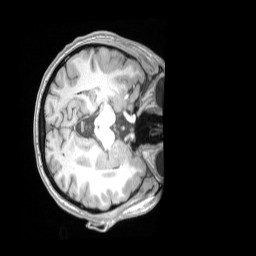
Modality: T1w
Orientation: axial
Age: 34
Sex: female
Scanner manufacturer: siemens
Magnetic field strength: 3 T
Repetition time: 2.53 s
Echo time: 0.00164 s